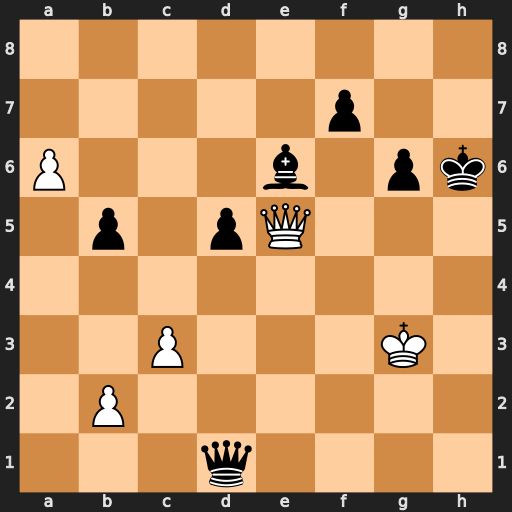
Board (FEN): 8/5p2/P3b1pk/1p1pQ3/8/2P3K1/1P6/3q4
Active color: w
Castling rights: -
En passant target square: -
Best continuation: Qh8+ Kg5 Qh4+ Kf5 Qf4#